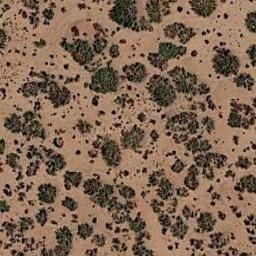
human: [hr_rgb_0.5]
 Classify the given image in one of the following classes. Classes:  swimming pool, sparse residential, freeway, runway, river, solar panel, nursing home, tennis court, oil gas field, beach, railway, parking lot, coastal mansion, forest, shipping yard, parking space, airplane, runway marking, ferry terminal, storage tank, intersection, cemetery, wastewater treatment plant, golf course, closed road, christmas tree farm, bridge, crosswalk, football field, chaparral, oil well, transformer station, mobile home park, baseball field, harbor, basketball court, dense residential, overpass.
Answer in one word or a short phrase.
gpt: chaparral